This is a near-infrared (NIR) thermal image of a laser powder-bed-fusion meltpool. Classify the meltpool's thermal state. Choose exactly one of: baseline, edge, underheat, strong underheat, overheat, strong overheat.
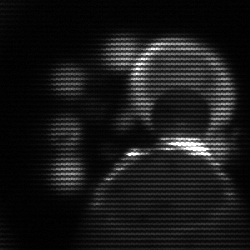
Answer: edge